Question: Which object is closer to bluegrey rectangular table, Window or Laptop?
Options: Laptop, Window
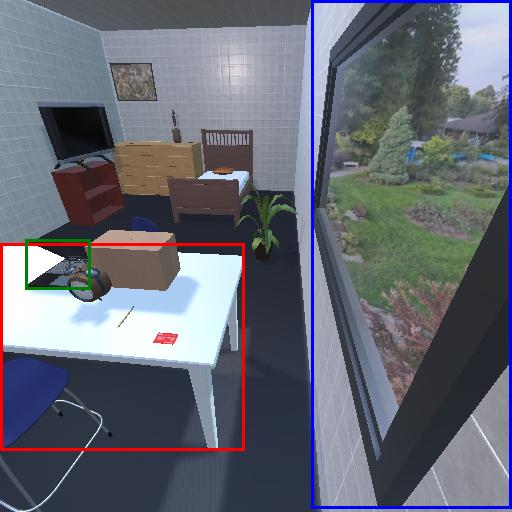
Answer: Laptop